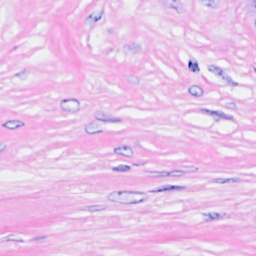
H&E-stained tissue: Breast